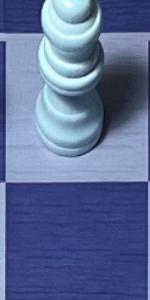
Label: Empty